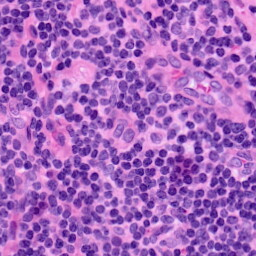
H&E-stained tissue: LymphNode